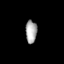
Tissue: prostate
Cell type: T cells
Senescence score: 0.339
Nuclear area (px): 252
Mean DAPI intensity: 169.607